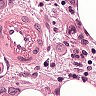
Metastatic tissue present: yes